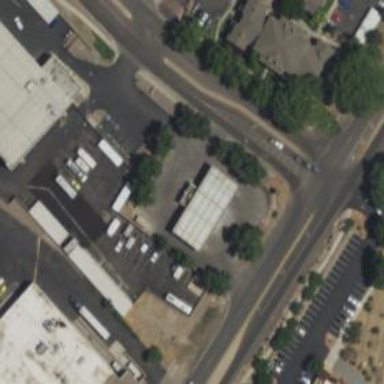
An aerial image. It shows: Convenience shop.